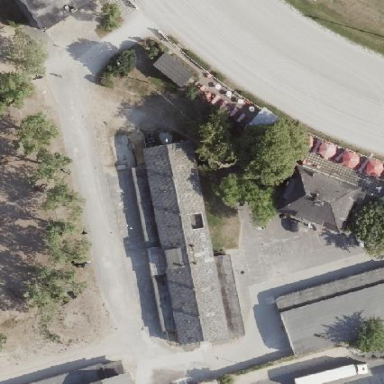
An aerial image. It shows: Stable building.